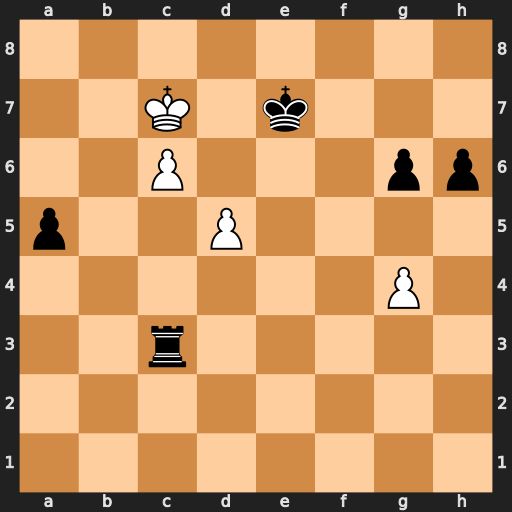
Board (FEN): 8/2K1k3/2P3pp/p2P4/6P1/2r5/8/8
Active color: w
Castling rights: -
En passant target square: -
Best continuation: d6+ Ke6 d7